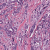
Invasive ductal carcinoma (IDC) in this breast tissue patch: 1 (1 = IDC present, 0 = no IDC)